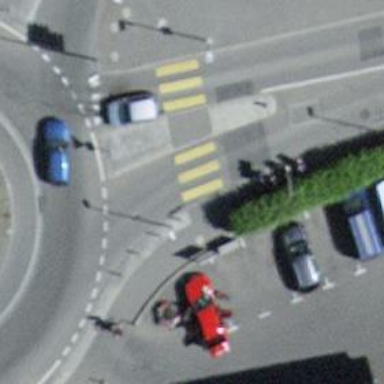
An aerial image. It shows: Marked crossing with zebra stripes on the road.